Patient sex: M
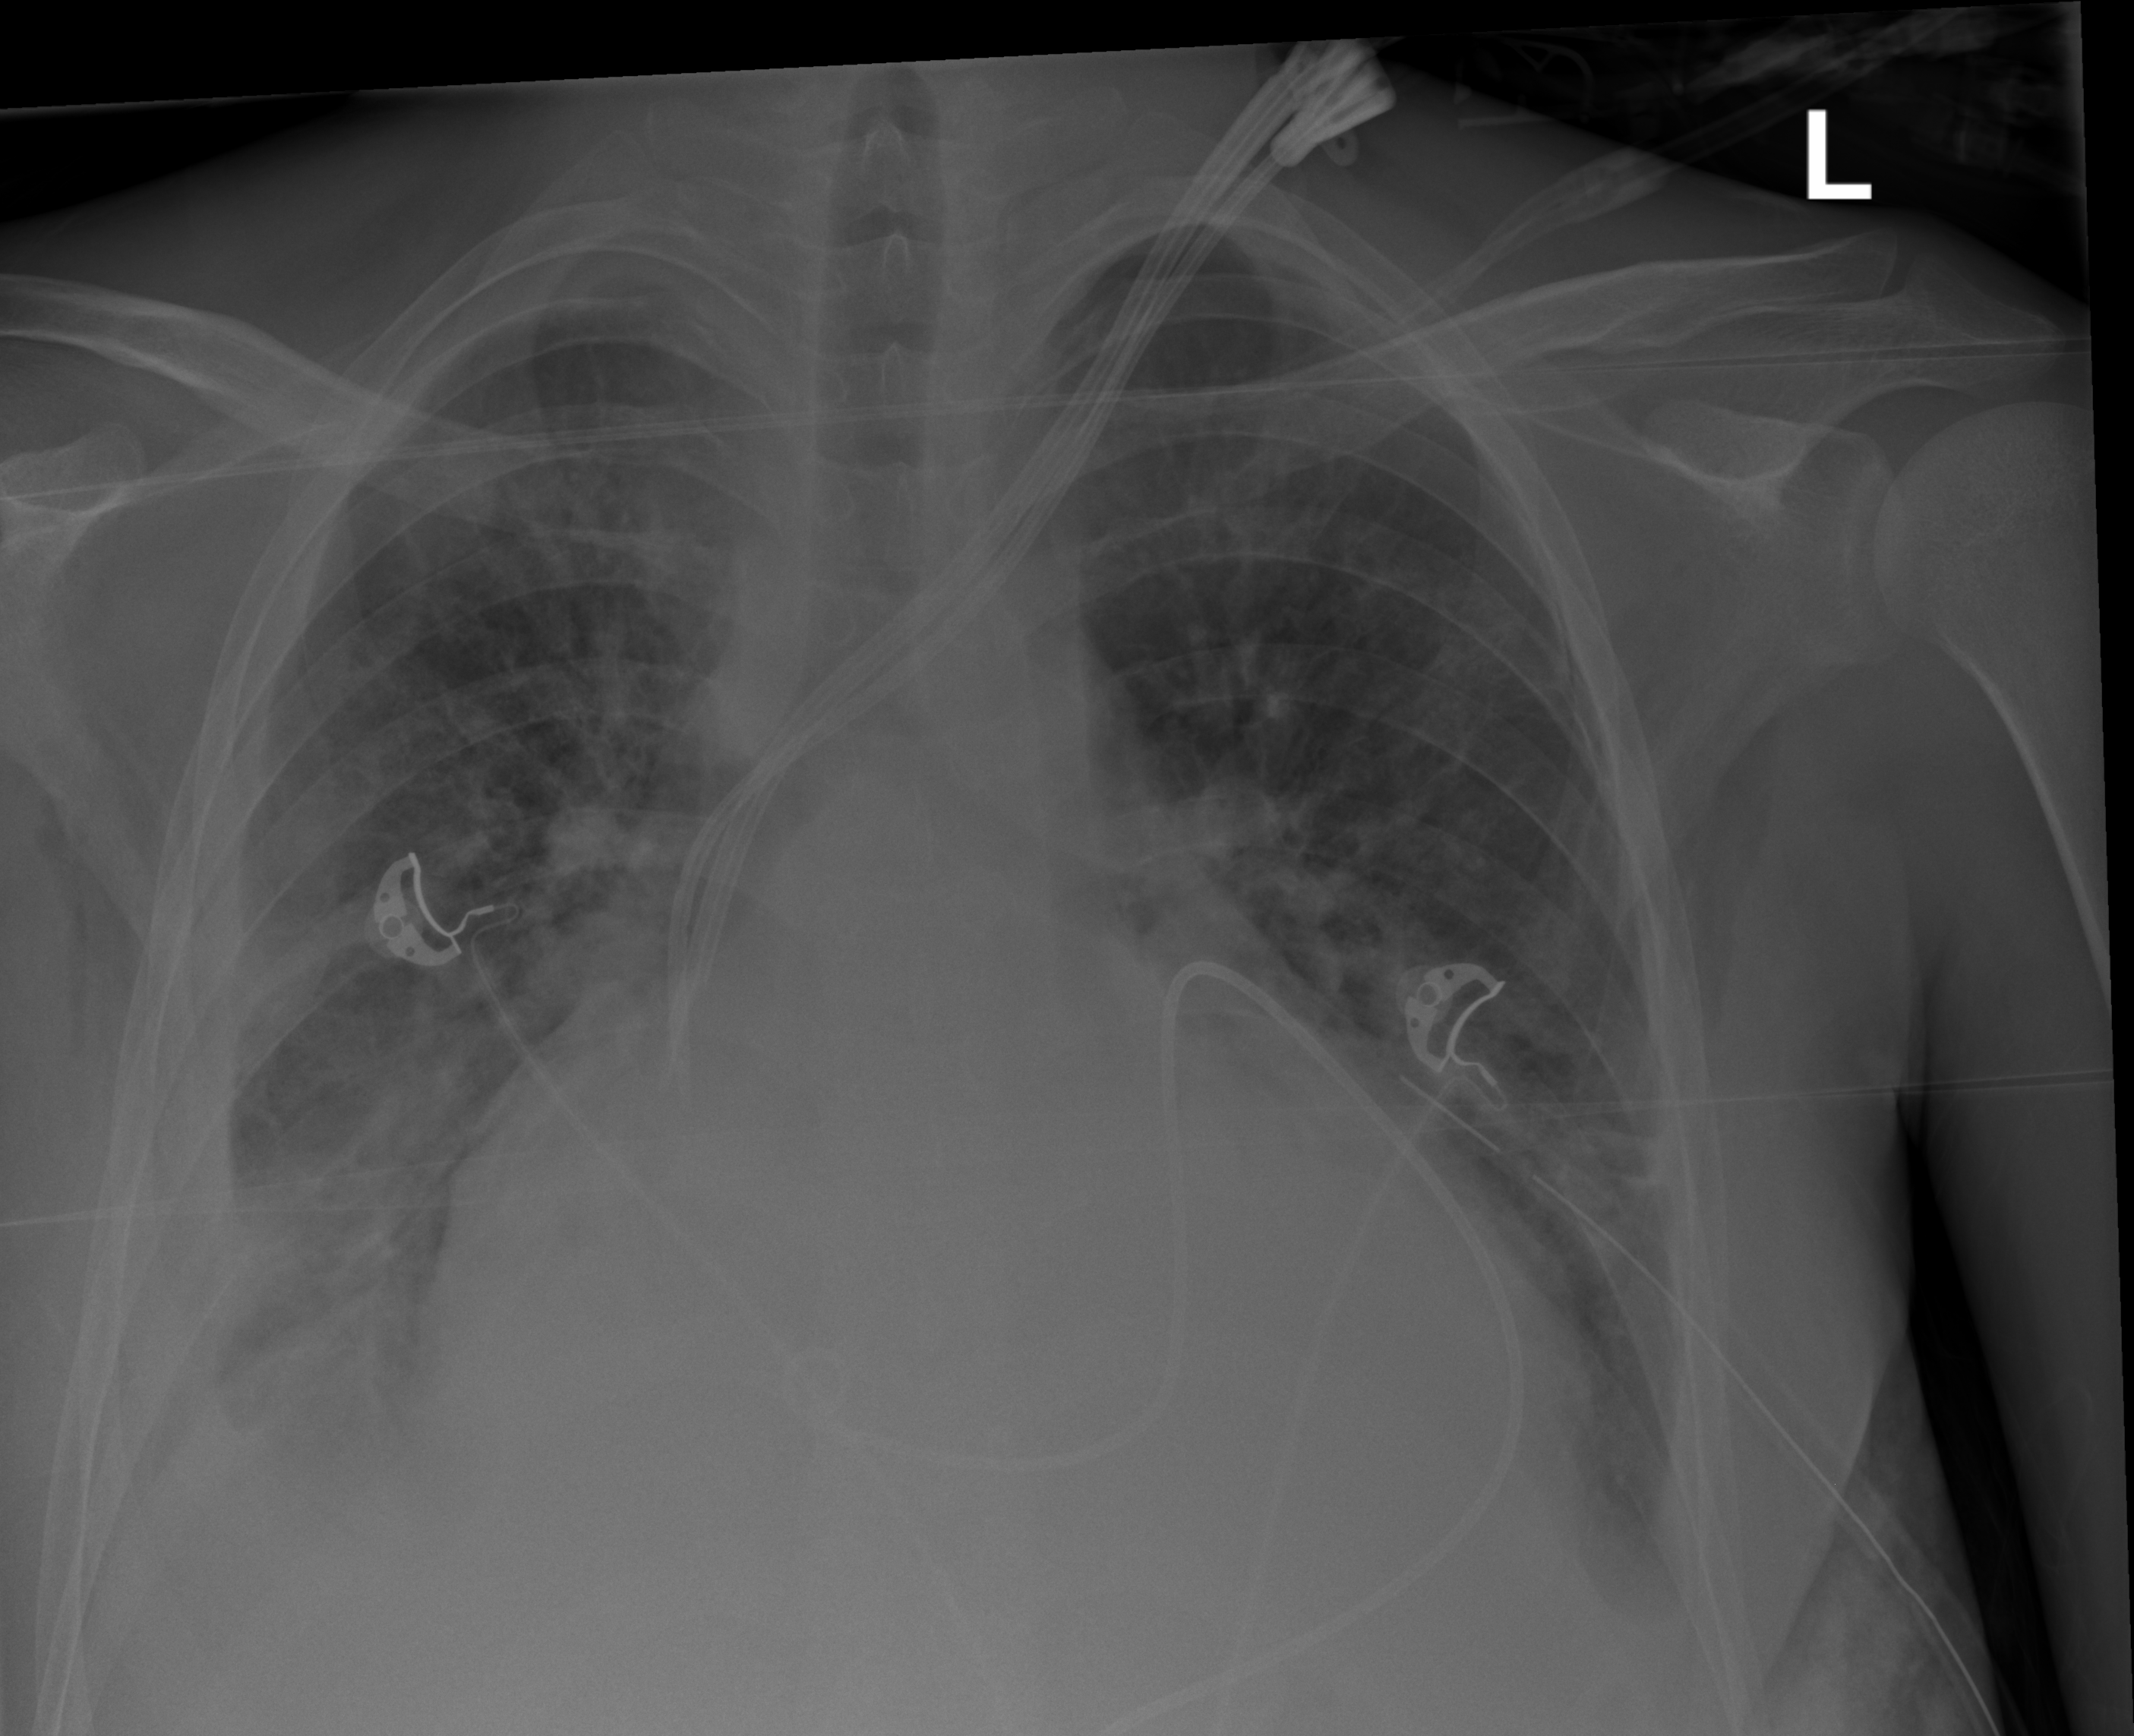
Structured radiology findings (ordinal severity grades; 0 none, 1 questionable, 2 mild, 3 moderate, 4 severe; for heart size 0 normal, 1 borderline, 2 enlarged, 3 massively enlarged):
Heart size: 3
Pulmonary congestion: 3
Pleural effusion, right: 3
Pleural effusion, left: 2
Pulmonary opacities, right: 3
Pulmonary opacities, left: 2
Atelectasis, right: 3
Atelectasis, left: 3